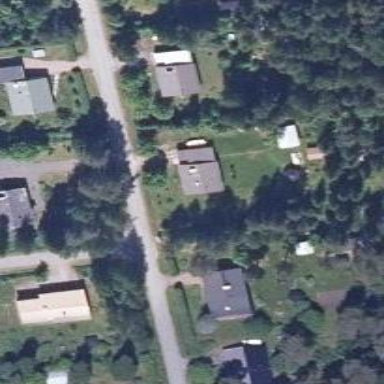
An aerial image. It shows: Residential road.